Question: Here is a link to my assignment:
The user input and encrypting were easy, but I can't seem to decrypt the encryption. The job is to input one letter, it would go ahead ten letters(which would be the encryption), then go back ten letters (which would be the decryption.
I have tried messing around with the for loops but I did not really work.
'''
#include <iostream>
using namespace std;
int main()
{
char m; //Declare character
cin >> m; // Input Character
int ma = (int)m; // Convert character to integer
int c; // Declare ciphertext
for (int i=0; i<=10; i++) {
c = ma + i;
if (c > 122) {
c = 97;
}
}
char cc = char(c);
cout << " " << endl;
cout << "You ciphertext is:" << endl;
cout << cc << endl;
int cb = (int)cc;
//cb = cb - 10;
int nm;
for (int b = 0; b>=10; b++) {
nm = cb - b;
if (nm < 97) {
nm = 122;
}
}
char mb = (char)nm;
cout << "You message is" << endl;
cout << mb << endl;
}
'''
So here is what I expect: when I input "a" the ciphertext should be "k" and the decrypted message should be "a".
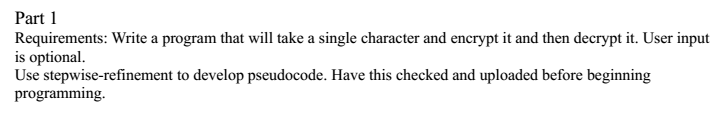
Answer: As I said in remark
'''
for (int i=0; i<=10; i++) {
c = ma + i;
if (c > 122) {
c = 97;
}
}
'''
does
'''
{
int i = 10;
c = ma + i;
if (c > 122) {
c = 97;
}
}
'''
because there is reassigned so the previous turn as no impact on the current, and only the last counts.
Also
'''
for (int b = 0; b>=10; b++) {
nm = cb - b;
if (nm < 97) {
nm = 122;
}
}
'''
does nothing because the test 'b>=10' is immediately false valuing 0
Independently of these errors the used encoding is not revertible for a lot of values, and there is no constraint on the character to encode, it can have any code supported by a .
A simple way to encode and decode is to do a xor with a given value, whatever for a given '((X^Y)^Y) == X)', so the same way to encode and decode, just doing '^Y' in both case.
An other revertible way is a roll in one direction to encode then on the reverse direction to decode. Warning a roll, not a shift to not loose bits.
An other way is to encode exchanging some bits (for instance the lower 4 bits with the 4 higher ones supposing a as at least 8 bits), and to do the same to decode.
Of course you can mix these ways rather than to just do one of them.
Of course you can use a way not based on a formula, for instance deciding for each letter an other one to replace it (a -> Z, b -> 0 etc and the reverse to decode)
There are an infinity of ways to encode/decode